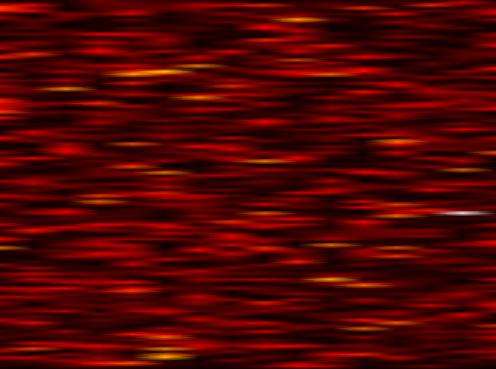
Label: FBMC